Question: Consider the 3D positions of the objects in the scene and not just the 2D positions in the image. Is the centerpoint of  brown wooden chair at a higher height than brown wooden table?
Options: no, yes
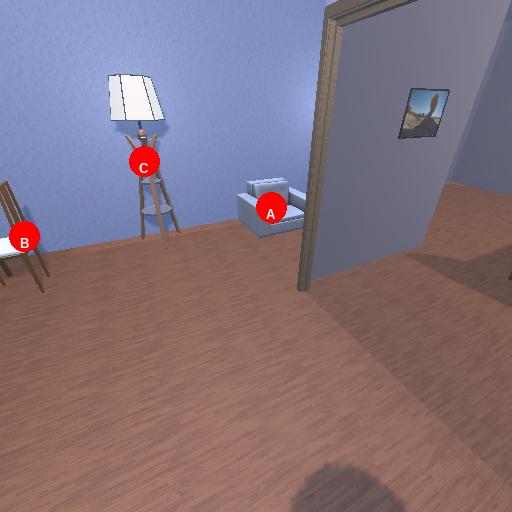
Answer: no